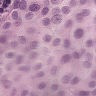
Metastatic tissue present: yes